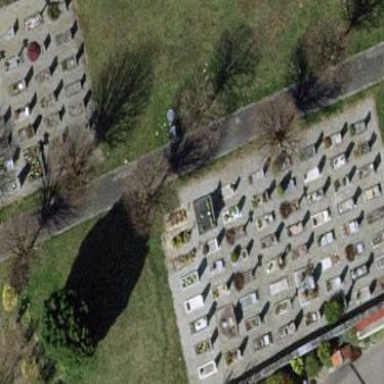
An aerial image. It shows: Cemetery.